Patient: sex M, age 51
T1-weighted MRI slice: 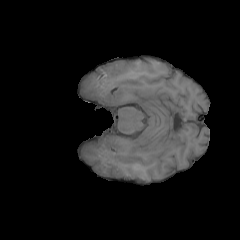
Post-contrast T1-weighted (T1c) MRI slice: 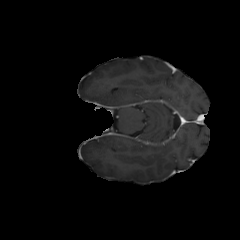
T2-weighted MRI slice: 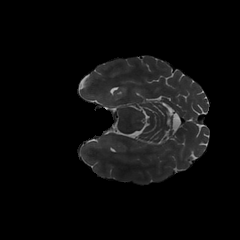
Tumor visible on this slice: no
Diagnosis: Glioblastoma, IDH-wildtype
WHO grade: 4